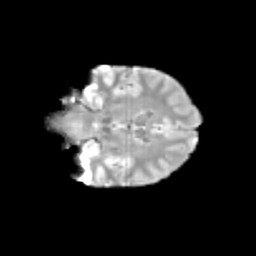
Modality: T2w
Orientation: coronal
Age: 11
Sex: female
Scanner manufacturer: siemens
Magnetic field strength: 3 T
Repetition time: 3.8 s
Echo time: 0.07 s